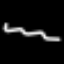
Label: squiggle